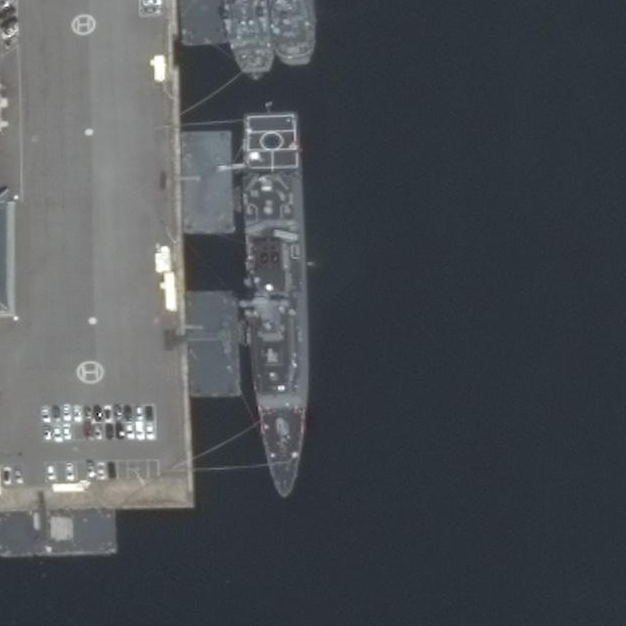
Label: destroyer